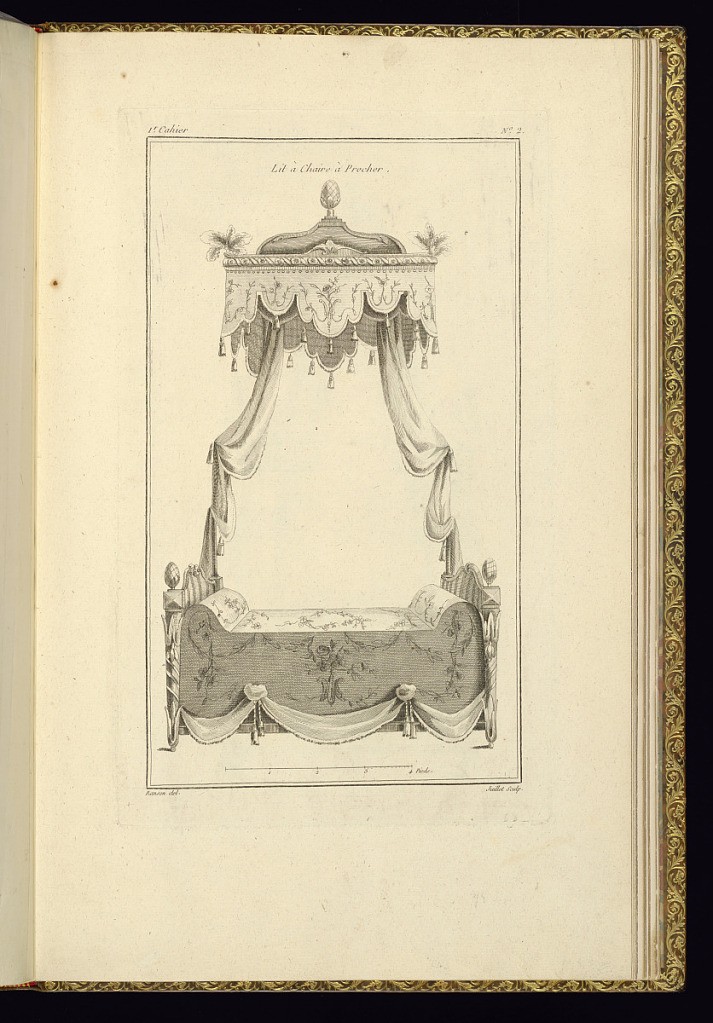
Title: Lit à Chaire à Precher
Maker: Pierre Ranson, French, 1736–1786
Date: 1779-90
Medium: Etching and engraving on laid paper
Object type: Print
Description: Design for a canopy bed (baldachin) (front view) with two supporting posts bending inwards to support a smaller crown canopy (baldachin) along the side of the bed. The headboard and footboard are the same height and decorated with acorn finials, scrolling leaves, and upholstered with a striped pattern. The bed linen is decorated with floral and scrolling leaf motifs. The crown is topped with an acorn finial and corner feather finials, and ornamented with floral and scalloped textiles, with hanging tassels. The plate is titled, numbered, and signed. A scale below.